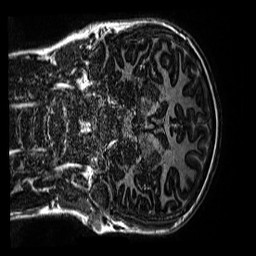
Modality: MP2RAGE
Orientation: coronal
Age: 13
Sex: male
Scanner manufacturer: siemens
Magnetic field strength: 3 T
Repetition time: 4 s
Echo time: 0.00299 s